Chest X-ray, PA view. Patient: 55 years old, sex F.
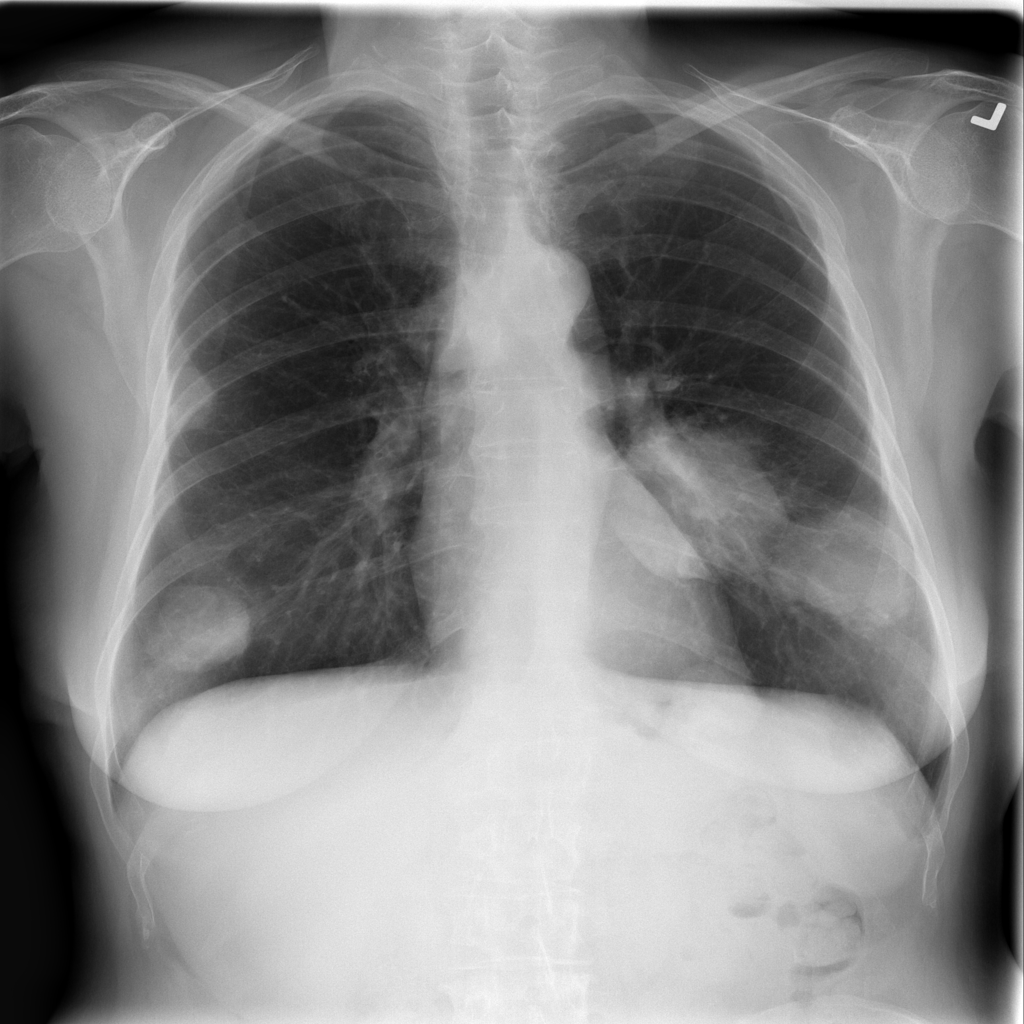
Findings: Mass, Nodule